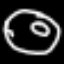
Label: donut